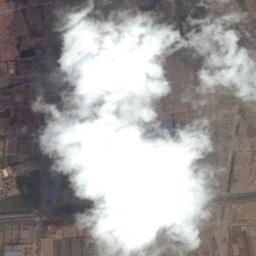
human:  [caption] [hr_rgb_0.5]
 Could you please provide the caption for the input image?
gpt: The cumulus clouds are located above the city and some khaki farmland is next to the city .

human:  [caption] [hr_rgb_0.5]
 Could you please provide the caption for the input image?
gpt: The clouds are in the air and the clouds are cast on the green and brown fields .

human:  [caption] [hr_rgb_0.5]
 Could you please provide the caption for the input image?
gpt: A white cloud floats above the forest and river .

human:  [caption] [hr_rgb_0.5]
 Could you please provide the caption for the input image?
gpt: The white cloud is above bare farmland .

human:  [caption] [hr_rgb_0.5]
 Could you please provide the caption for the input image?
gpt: There are thick white clouds over some farmlands .